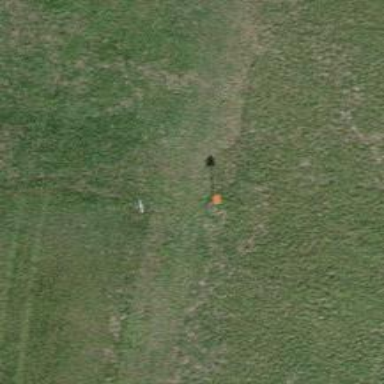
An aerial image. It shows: Aerial marker.